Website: lowes
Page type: billing-address
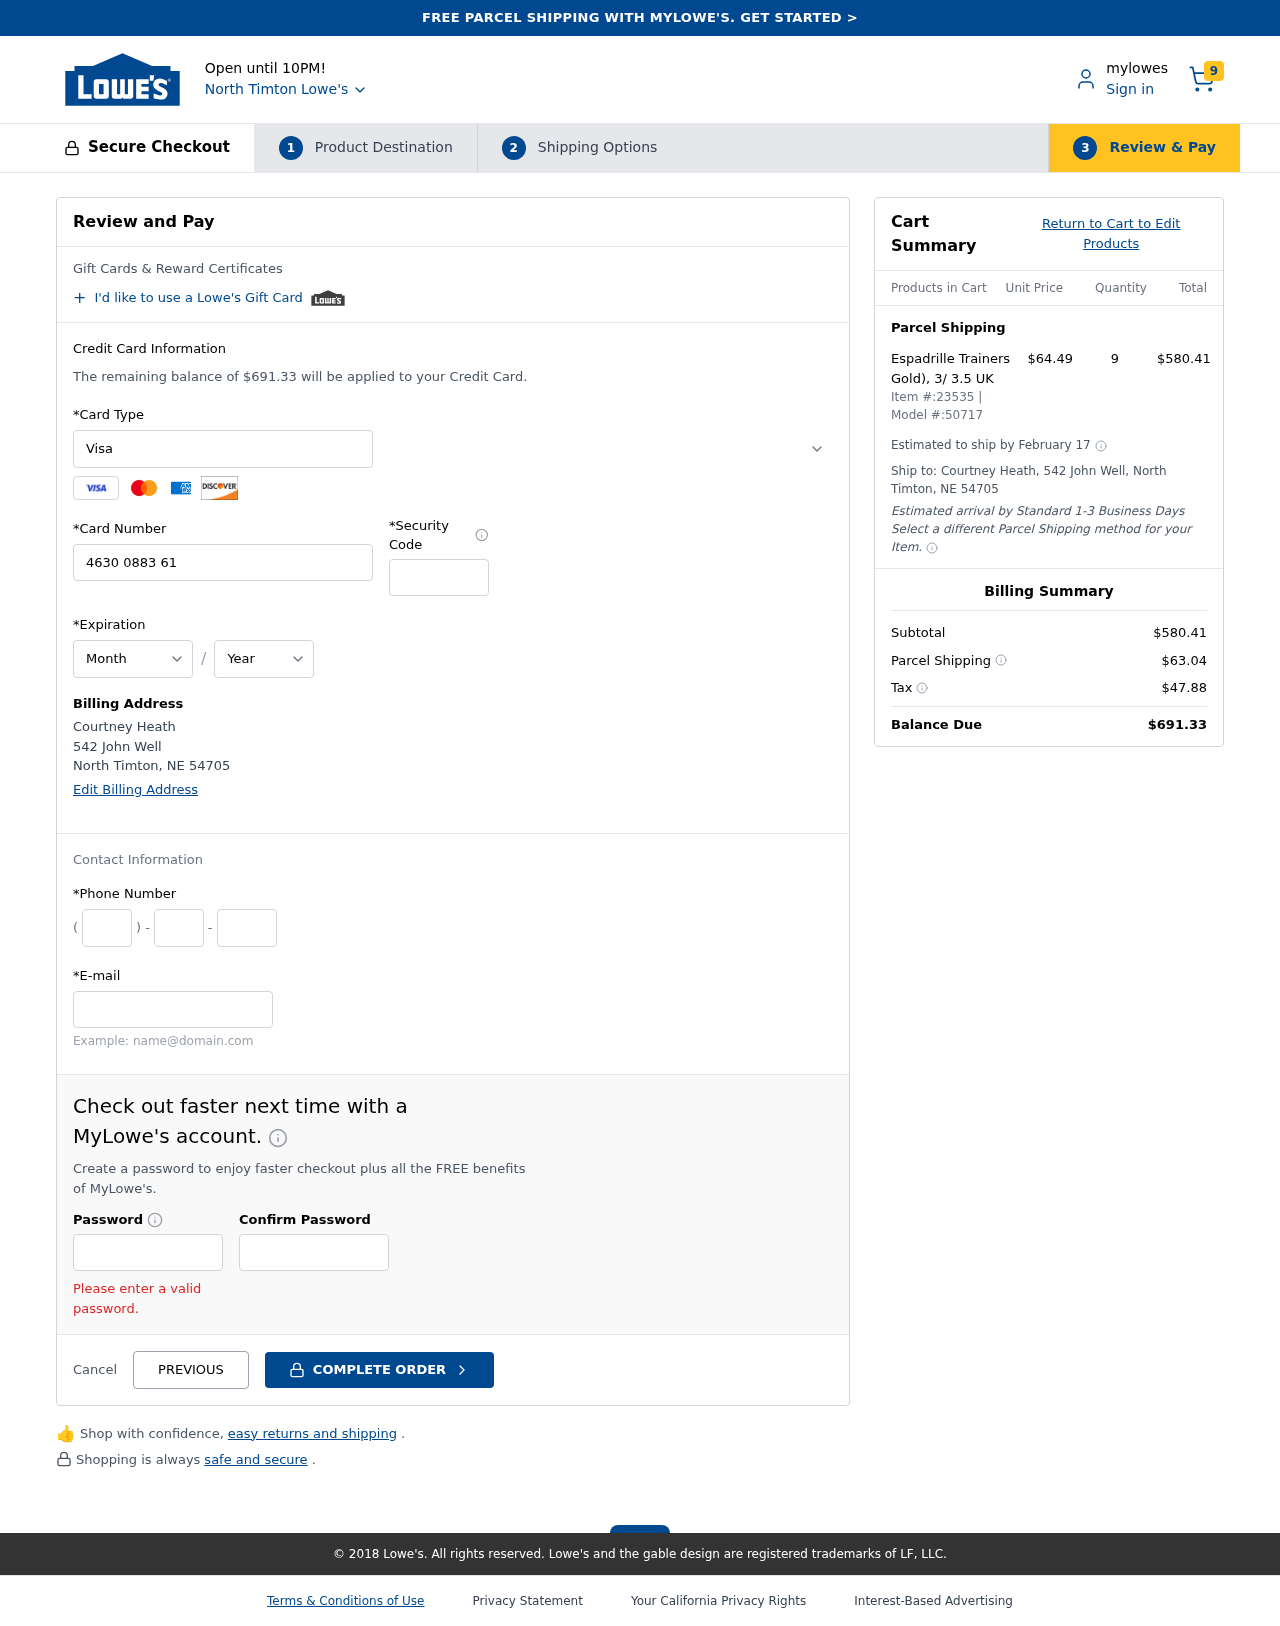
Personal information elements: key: PII_CARD_CVV
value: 627
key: PII_CARD_EXPIRY_MONTH
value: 04
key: PII_CARD_EXPIRY_YEAR
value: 28
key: PII_CARD_NUMBER
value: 4630 0883 6194 6804
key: PII_CARD_TYPE
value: Visa
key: PII_CITY
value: North Timton
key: PII_CITY_STATE_ZIP
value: North Timton, NE 54705
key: PII_EMAIL
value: courtneyheath@yahoo.com
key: PII_FULLNAME
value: Courtney Heath
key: PII_PHONE_AREA
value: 249
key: PII_PHONE_PREFIX
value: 917
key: PII_PHONE_SUFFIX
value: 5470
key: PII_STREET
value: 542 John Well
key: PII_FULLNAME2
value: Courtney Heath
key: PII_PHONE_LINE
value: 5470
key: PII_STATE_ABBR
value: NE
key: PII_POSTCODE
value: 54705
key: PII_POSTCODE_FULL
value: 54705
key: PII_CITY_STATE
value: North Timton, NE
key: PII_PHONE_LINE_NUMERIC
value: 5470
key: PII_PHONE_SUFFIX_NUMERIC
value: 5470
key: PII_POSTCODE_NUMERIC
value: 54705
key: PII_PHONE_LAST4
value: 5470
Product elements: key: PRODUCT1_NAME
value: Espadrille Trainers Gold), 3/ 3.5 UK
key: PRODUCT1_PRICE
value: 64.49
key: PRODUCT1_QUANTITY
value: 9
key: PRODUCT_ITEM_NUMBER
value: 23535
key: PRODUCT_MODEL_NUMBER
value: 50717
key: PRODUCT1_LINE_TOTAL
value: $580.41
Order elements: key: ORDER_NUM_ITEMS
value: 9
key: ORDER_TOTAL
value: $691.33
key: ORDER_SHIPPING_DATE
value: February 17
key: ORDER_SUBTOTAL
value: $580.41
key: ORDER_SHIPPING_COST
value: $63.04
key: ORDER_TAX
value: $47.88